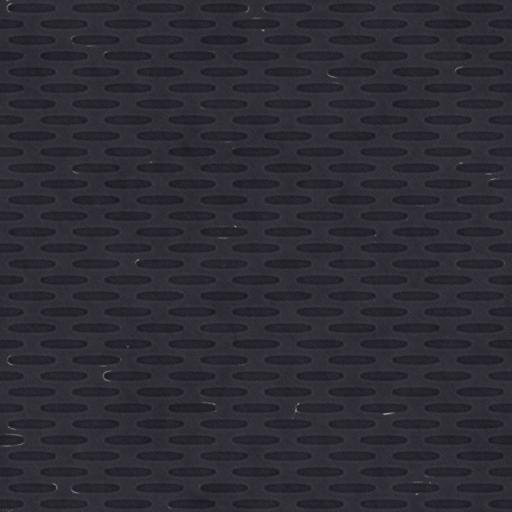
Tags: fence floor grid metal walkway